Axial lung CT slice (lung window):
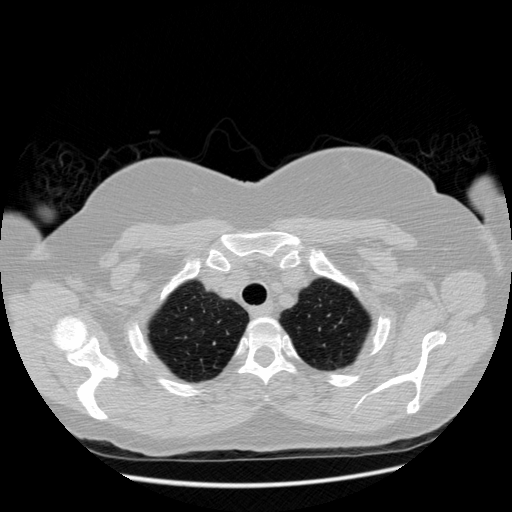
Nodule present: no